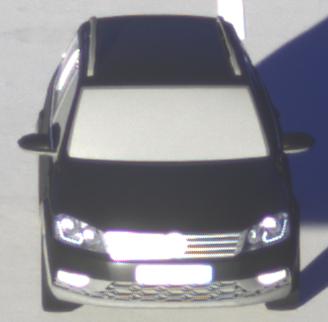
Make: VW
Model: Passat Alltrack 1.8 TSI
Detailed model: Passat (B7) Alltrack
Model produced from: 2012/03
Model produced until: 2013/06
Doors: 5
Color: black
Road condition: dry road
Daytime: sunrise or sunset
Contrast: high contrast